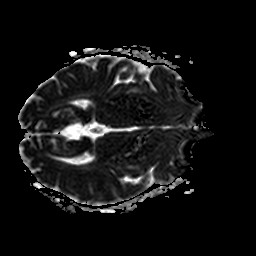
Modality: ADC
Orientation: axial
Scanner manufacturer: philips
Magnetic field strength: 1.5 T
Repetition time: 4.607 s
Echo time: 0.07871 s